九年级 · 度量几何学
如图, 点 $A, B, C, D$ 在 $\odot O$ 上, 则图中一定与 $\angle A B C$ 相等的角是（）

  （第 5 题）

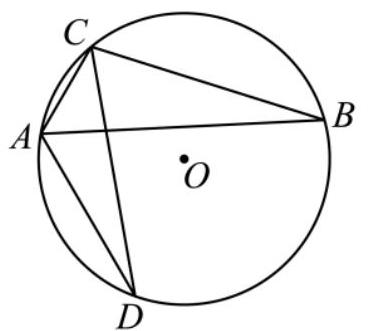
A. $\angle B A D$
  B. $\angle A C D$
  C. $\angle B C D$
  D. $\angle A D C$

答案: D
解析: 根据同弧所对等圆周角相等求解即可.

【详解】 $\because \angle A B C$ 所对应的弧为 $A C$,

$\therefore \angle A D C=\angle A B C$,

故选: D.

【点睛】本题考查了圆周角定理, 熟练掌握圆周角定理是解题的关键.